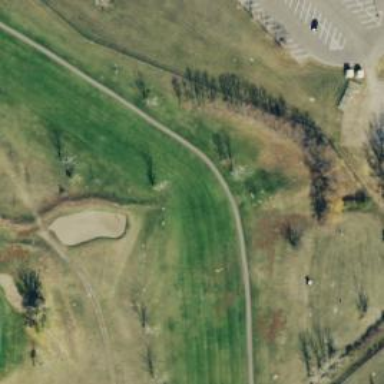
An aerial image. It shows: Golf hole.